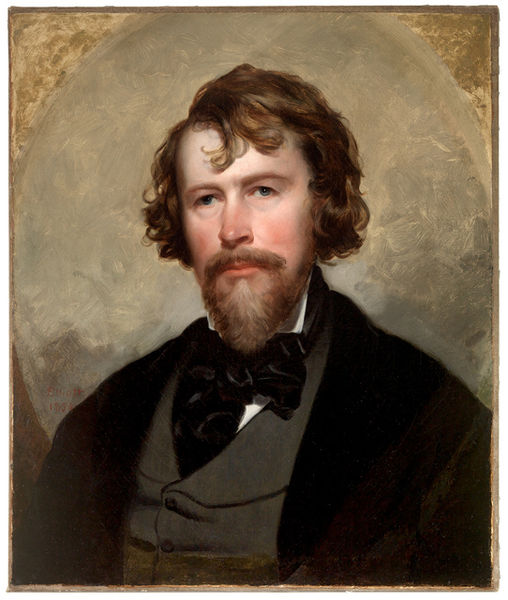
Titel: Nathaniel Parker Willis (1806-1867)
Künstler: Charles Loring Elliott
Standort: Amherst (Massachusetts, USA)
Institution: Mead Art Museum, Amherst College
Schlagwörter: mann, mund, nase, blick, schleife, anzug, bart, hemd, schnurrbart, augen, kragen, herr, porträt, haare, knopf, rund, wangen, backen, weste, antik, sacko